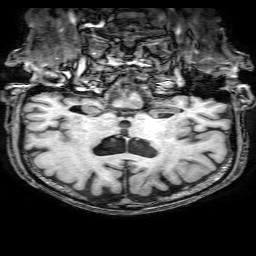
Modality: T1w
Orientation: sagittal
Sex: male
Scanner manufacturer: philips
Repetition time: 0.008233 s
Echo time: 0.00381 s